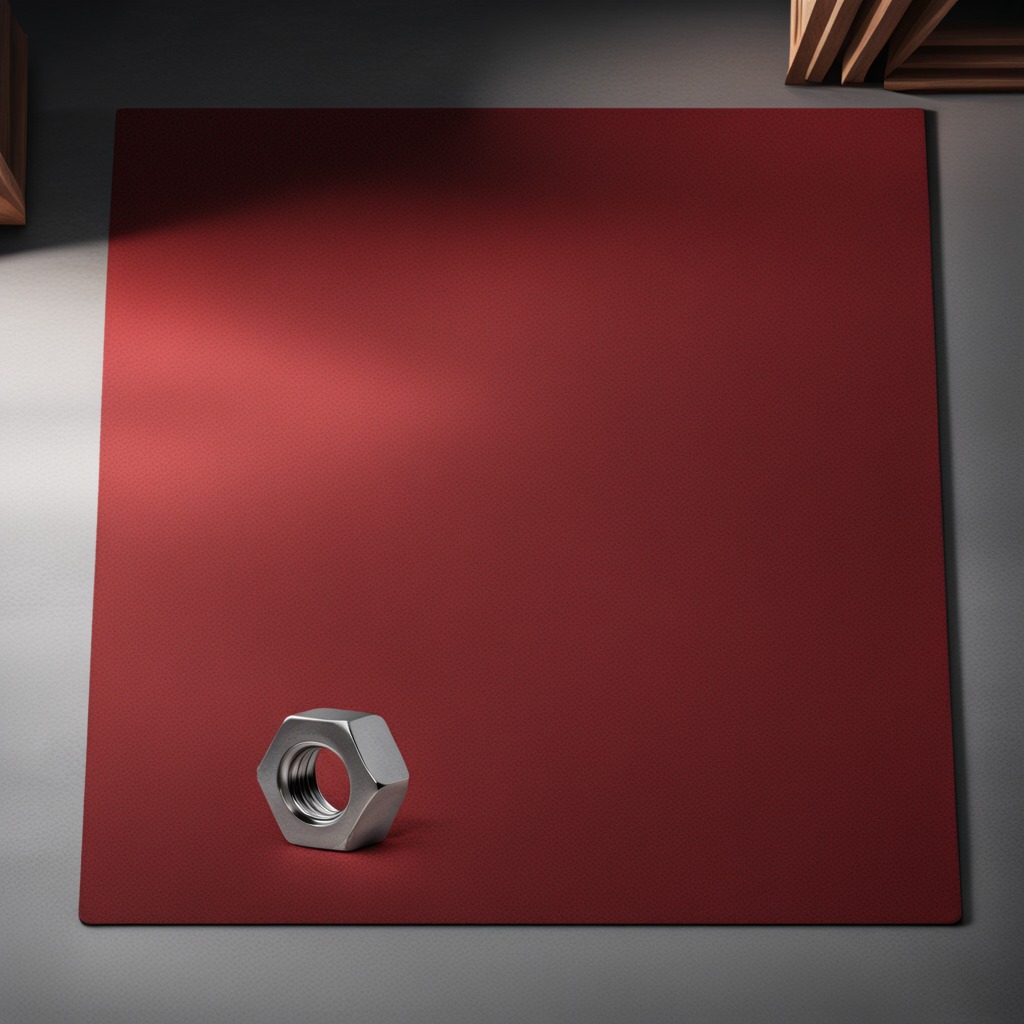
A metal nut lies on a clean granite tabletop covered with a red rubber mat inside a workshop under bright overhead lighting crisp shadows high clarity worn but beneath the mat